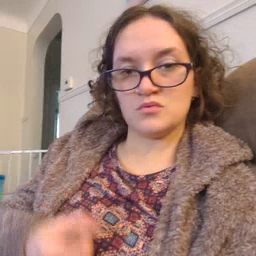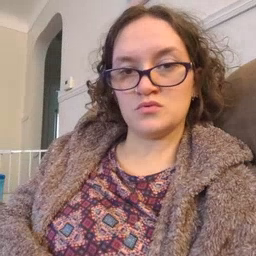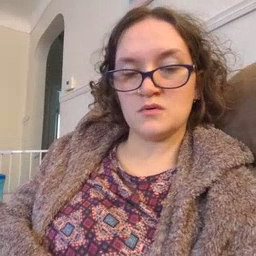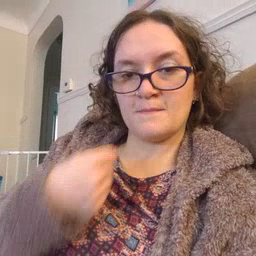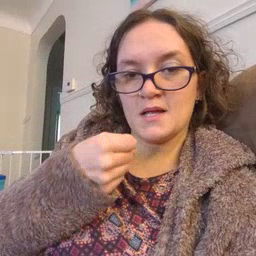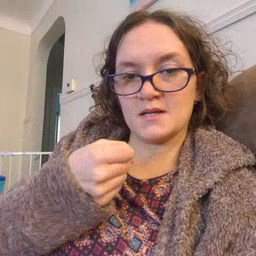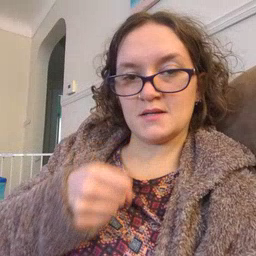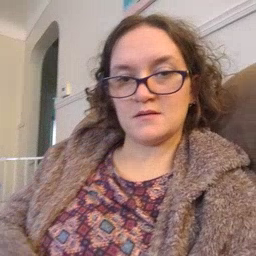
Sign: make